Question: Intialize connection
> System.ArgumentException:'Format of the initialization string does not conform to specification starting at index 17'
The above error message shows on this line
'''
private void InitializeConnection()
{
server = "localhost";
database = "table";
uid = "root";
password = "";
string connectionString = "SERVER=" + server + ";" + "DATABASE" + database + ";" + "UID" + uid + ";" + "PASSWORD" + password + ";";
ObjConnection = new MySqlConnection(connectionString); // error happens here
}
'''

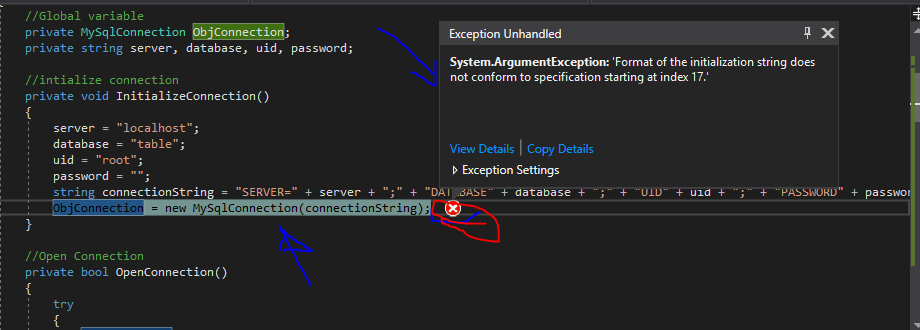
Answer: In your code near 'DATABASE' should be like 'DATABASE=', same way for 'UID' and 'PASSWORD'. All you were missing way '=' near these variables
'''
private void InitializeConnection()
{
server = "localhost";
database = "table";
uid = "root";
password = "";
string connectionString = "SERVER=" + server + ";" + "DATABASE=" + database + ";" + "UID=" + uid + ";" + "PASSWORD=" + password + ";";
ObjConnection = new MySqlConnection(connectionString);
}
'''